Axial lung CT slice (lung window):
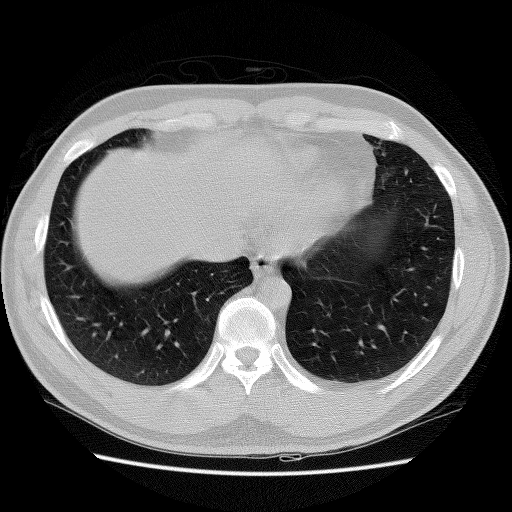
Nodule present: no